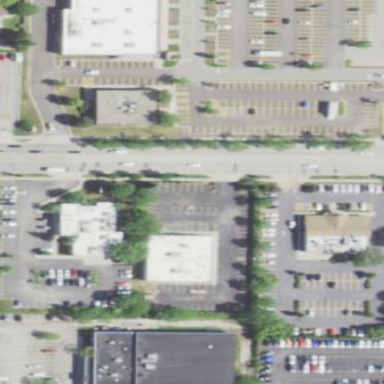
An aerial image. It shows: Retail area.